Field crop: maize
Growth stage: 1
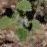
Species: chenopodium